Question: I am trying to insert YouTube comments into a spreadsheet.
The YouTube video that I want to get comments from is created by me, on the same google account.
YouTube Data API v3 is enabled. When I run the function, an error occurs:
'ReferenceError: YouTube is not defined (line 9, file "Code")',
but it seems fine for me. I have no idea what's wrong on line 9.
Here is the entire code:
'''
function getComments() {
var ss = SpreadsheetApp.getActiveSpreadsheet();
var video_list = ['YouTube_ID'];
var PageToken = '';
for (var i = 0; i < video_list.length; i++) {
var video_id = video_list[i];
var video = YouTube.Videos.list('id, snippet, statistics', {id: video_id,});
if (i == 0) {
var sh = ss.getActiveSheet();
} else {
var sh = ss.insertSheet();
}
sh.setName(video.items[0].snippet.title);
var row = 2;
var col = 1;
sh.getRange(1, 1).setValue("name");
sh.getRange(1, 2).setValue("date");
sh.getRange(1, 3).setValue("comment");
while (true) {
var comment_list = YouTube.CommentThreads.list('id, replies, snippet', {
videoId: video_id,
pageToken: PageToken,
maxResults: 500,
});
for (var j = 0; j < comment_list.items.length; j++) {
sh.getRange(row, col).setValue(comment_list.items[j].snippet.topLevelComment.snippet.authorDisplayName);
sh.getRange(row, col + 1).setValue(comment_list.items[j].snippet.topLevelComment.snippet.publishedAt);
sh.getRange(row, col + 2).setValue(comment_list.items[j].snippet.topLevelComment.snippet.textDisplay);
row += 1;
if (typeof comment_list.items[j].replies !== "undefined") {
for (var k = 0; k < comment_list.items[j].replies.comments.length; k++) {
sh.getRange(row, col).setValue(comment_list.items[j].replies.comments[k].snippet.authorDisplayName);
sh.getRange(row, col + 1).setValue(comment_list.items[j].replies.comments[k].snippet.publishedAt);
sh.getRange(row, col + 2).setValue(comment_list.items[j].replies.comments[k].snippet.textDisplay);
row += 1;
}
}
}
PageToken = comment_list.nextPageToken
if (typeof PageToken == "undefined") {
break
}
}
}
'''
}
The error message looks like:

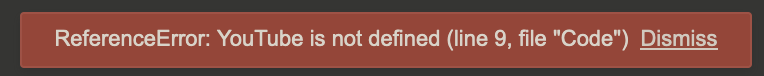
Answer: ### Modification points:
- From your script and error message, I thought that the reason of your error message of 'YouTube is not defined' is due to disabling YouTube Data API v3 at Advanced Google services. About this, can you confirm whether YouTube Data API v3 has already been enabled at Advanced Google services again? <URL> In order to reduce the process cost of your script, I would like to suggest the following flow.
1. Retrieve all values and put them to an array.
2. Put the array to Spreadsheet.
- It seems that 'maxResults' of the method of "Videos: list" is 50.
When above points are reflected to your script, it becomes as follows.
### Modified script:
'''
function getComments() {
var ss = SpreadsheetApp.getActiveSpreadsheet();
var video_list = ['YouTube_ID'];
var PageToken = '';
var values = []; // Added
for (var i = 0; i < video_list.length; i++) {
var video_id = video_list[i];
var video = YouTube.Videos.list('id, snippet, statistics', {id: video_id});
if (i == 0) {
var sh = ss.getActiveSheet();
} else {
var sh = ss.insertSheet();
}
sh.setName(video.items[0].snippet.title);
values.push(["name", "date", "comment"]); // Added
while (true) {
var comment_list = YouTube.CommentThreads.list('id, replies, snippet', {videoId: video_id, pageToken: PageToken, maxResults: 50});
for (var j = 0; j < comment_list.items.length; j++) {
var snippet = comment_list.items[j].snippet.topLevelComment.snippet;
values.push([snippet.authorDisplayName, snippet.publishedAt, snippet.textDisplay]); // Added
var replies = comment_list.items[j].replies;
if (replies) {
for (var k = 0; k < replies.comments.length; k++) {
var comments = replies.comments[k].snippet;
values.push([comments.authorDisplayName, comments.publishedAt, comments.textDisplay]); // Added
}
}
}
PageToken = comment_list.nextPageToken;
if (typeof PageToken == "undefined") {
break
}
}
sh.getRange(1, 1, values.length, values[0].length).setValues(values); // Added
}
}
'''
### Note:
-
### References:
- <URL>-